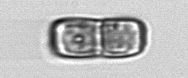
Label: Ephemera